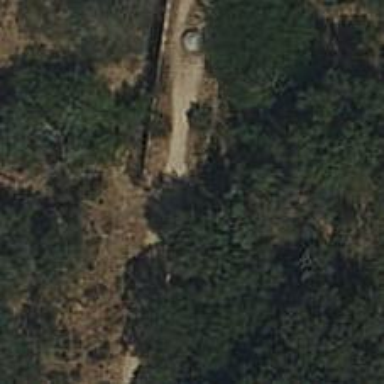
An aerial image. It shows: Aqueduct bridge over canal.